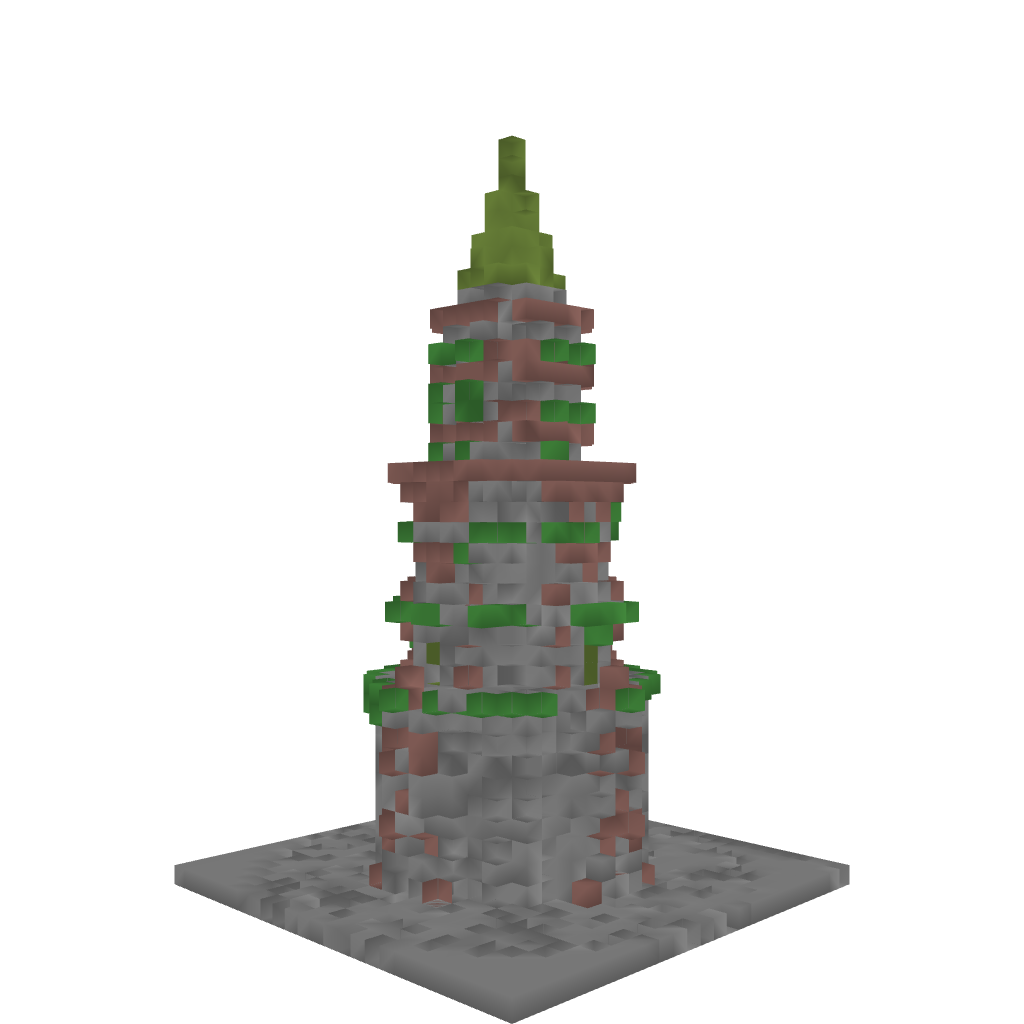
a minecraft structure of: Medieval Tower Normal good quality